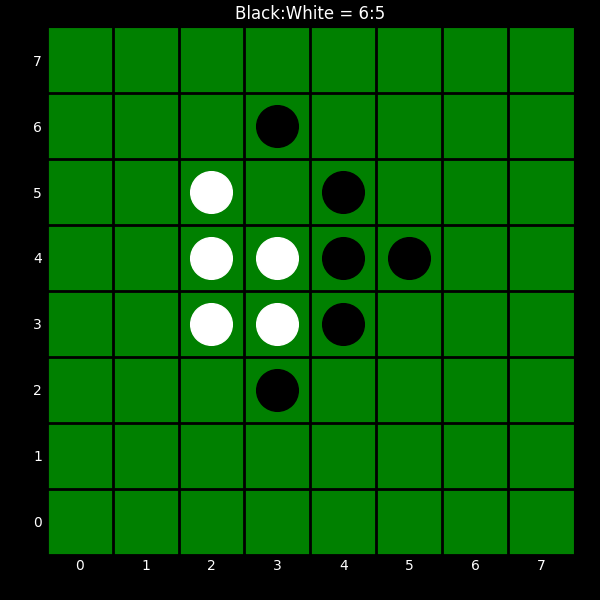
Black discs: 6
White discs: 5